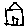
Label: house